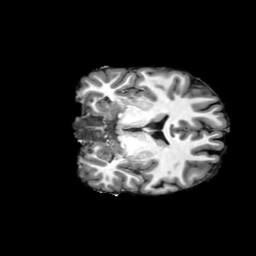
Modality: T1w
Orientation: coronal
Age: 23
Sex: female
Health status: ill